Interaction volume radius: 10 \u00c5
Interaction volume height: 25 \u00c5
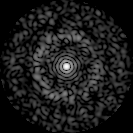
Disorder parameter: 0.8358